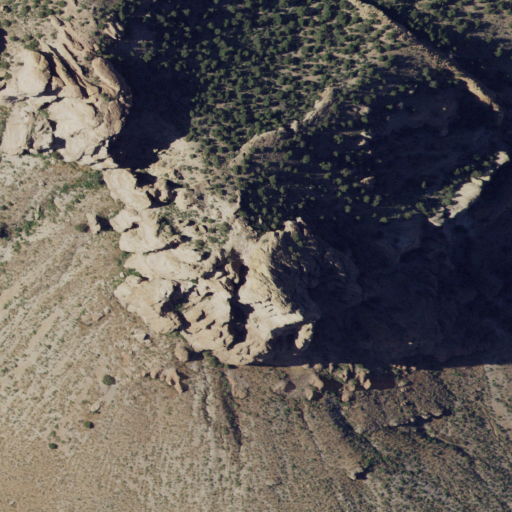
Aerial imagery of mountain in New Mexico named Steeple Rock containing shrub, evergreen forest, and grassland